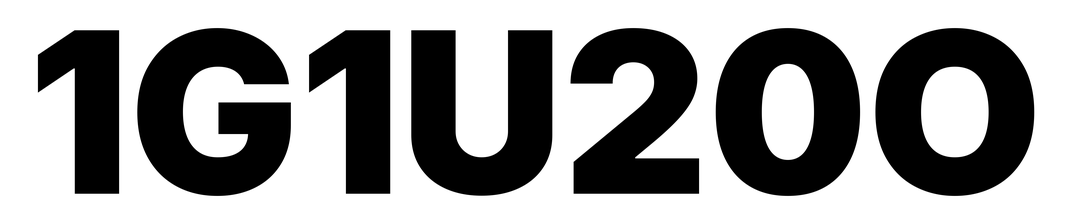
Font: Inter_Black